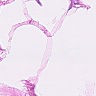
Metastatic tissue present: no